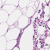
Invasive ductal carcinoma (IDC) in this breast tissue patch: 0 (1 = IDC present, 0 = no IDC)